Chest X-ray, PA view. Patient: 46 years old, sex M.
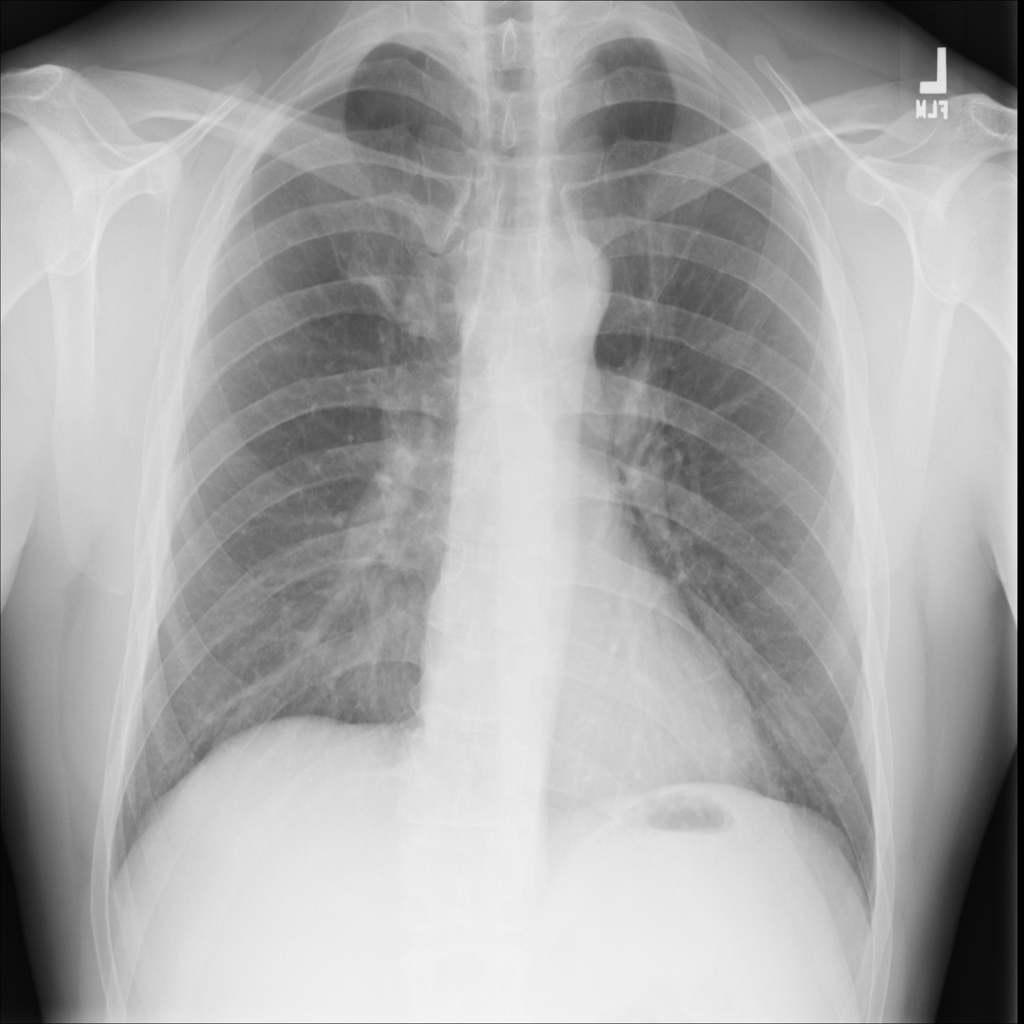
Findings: No Finding